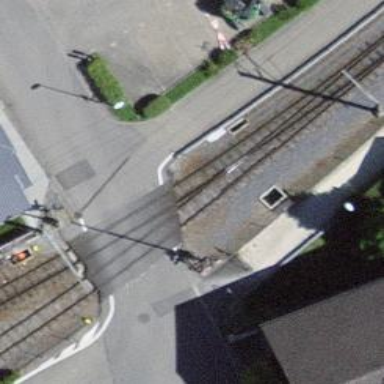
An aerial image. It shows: Level crossing at the railway with full barrier.